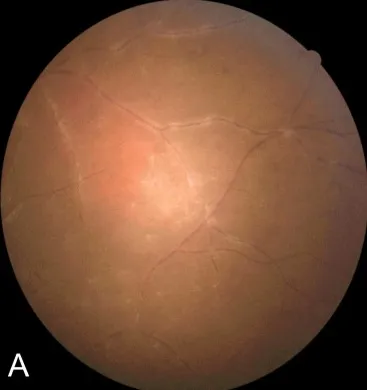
(A): Pre-treatment.
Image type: ophthalmic_imaging (fundus_photograph)